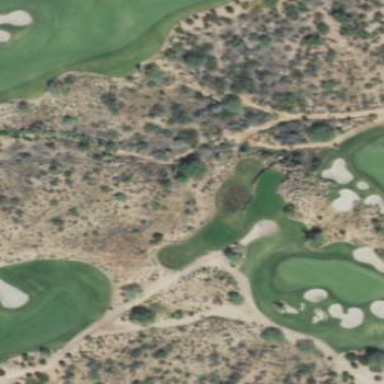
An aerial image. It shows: Rough area in golf course.